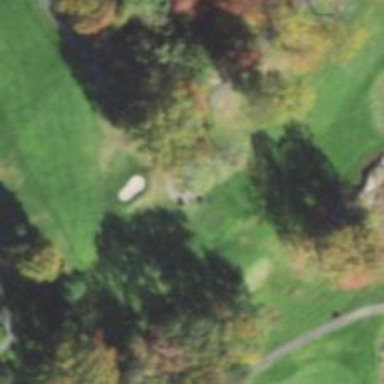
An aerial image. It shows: Path for both roads and golfers.